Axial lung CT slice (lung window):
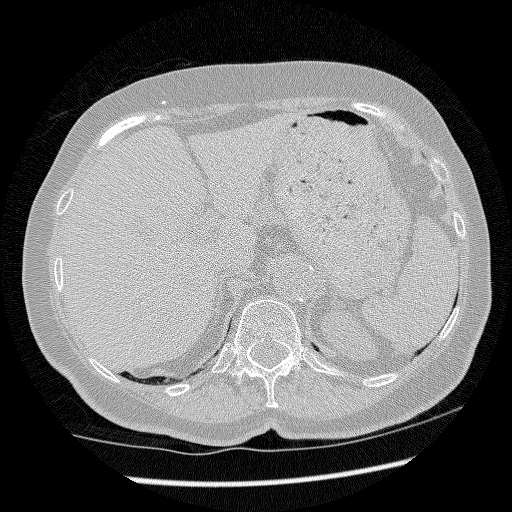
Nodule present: no